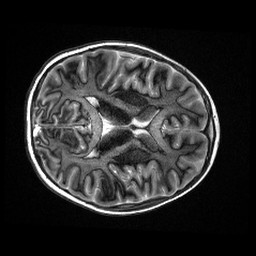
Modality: MP2RAGE
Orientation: axial
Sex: male
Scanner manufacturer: siemens
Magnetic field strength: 3 T
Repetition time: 5 s
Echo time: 0.00355 s